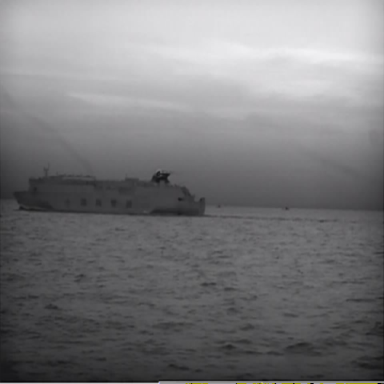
There is a container_ship in the infrared image.